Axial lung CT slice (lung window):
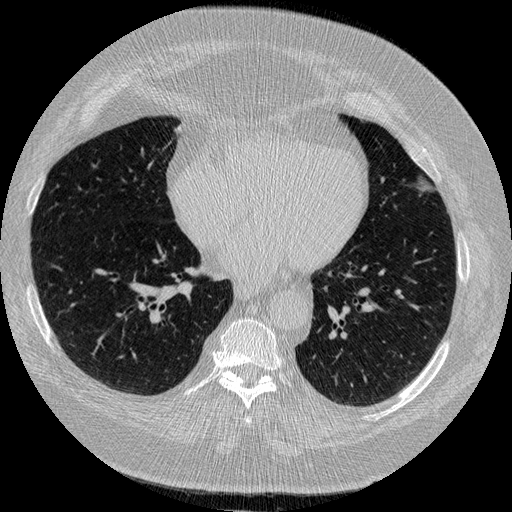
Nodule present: no